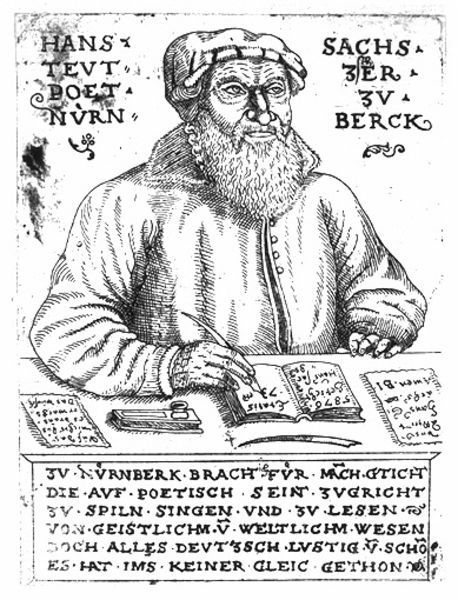
Titel: Bildnis des Hans Sachs
Künstler: Balthasar Jenichen
Institution: (Seriendruck)
Schlagwörter: feder, mann, weiß, hut, schwarz, tisch, zeichnung, blick, hochformat, bart, jacke, kappe, mütze, kleidung, kragen, bildnis, hände, niederlande, portrait, porträt, geistlicher, mantel, kaufmann, holzschnitt, schrift, bücher, papier, schreibtisch, grafik, inschrift, poet, lesen, deutsch, knöpfe, name, buch, druck, druckgrafik, radierung, stich, text, buchstaben, schriften, stirnfalten, tinte, holzschnit, buchdruck, kiel, seiten, lieder, briefe, schreiben, gelehrter, hans, dürer, schreiber, tintenfass, schreibt, kupferstich, dichtung, handschrift, nürnberg, schreibend, füller, hans sachs, sachs, gedichte, weiß0, schrieber, löscher, deutscher dichter